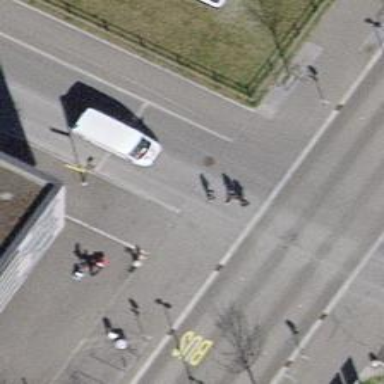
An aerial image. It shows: Unmarked crossing with traffic calming table on the road.